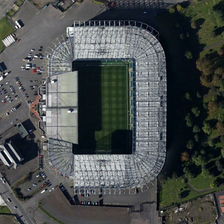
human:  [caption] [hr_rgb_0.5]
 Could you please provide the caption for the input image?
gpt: some green trees and a parking lot are near a stadium .

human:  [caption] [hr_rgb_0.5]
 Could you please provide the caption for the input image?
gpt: some green trees and a parking lot are near a stadium .

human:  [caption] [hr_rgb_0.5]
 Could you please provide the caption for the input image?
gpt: some green trees and a parking lot are near a stadium .

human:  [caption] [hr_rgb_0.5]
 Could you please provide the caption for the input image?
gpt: some green trees and a parking lot are near a stadium .

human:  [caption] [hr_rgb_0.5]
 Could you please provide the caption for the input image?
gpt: some green trees and a parking lot are near a stadium .